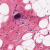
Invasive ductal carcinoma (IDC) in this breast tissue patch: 0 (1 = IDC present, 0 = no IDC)